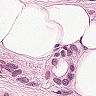
Metastatic tissue present: yes